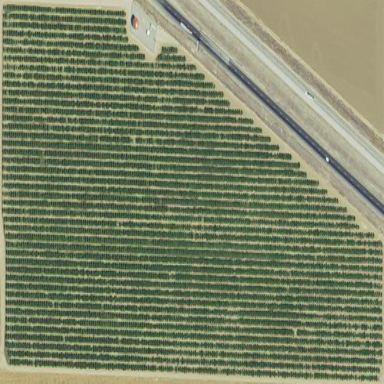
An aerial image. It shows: Orchard.